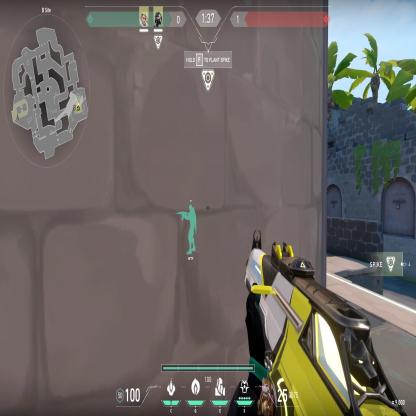
Label: teammate